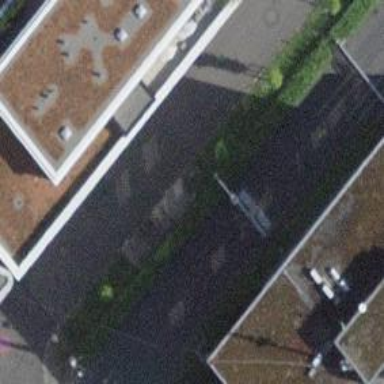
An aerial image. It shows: Bollard.